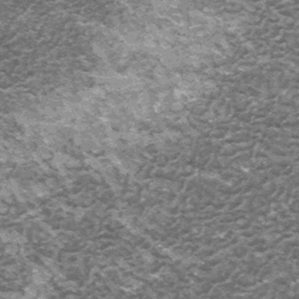
Label: frost